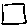
Label: square